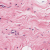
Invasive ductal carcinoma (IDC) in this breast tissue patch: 0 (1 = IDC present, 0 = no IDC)